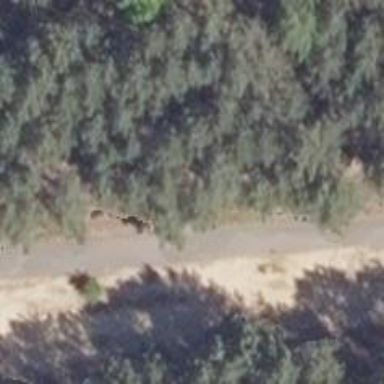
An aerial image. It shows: Asphalt path.